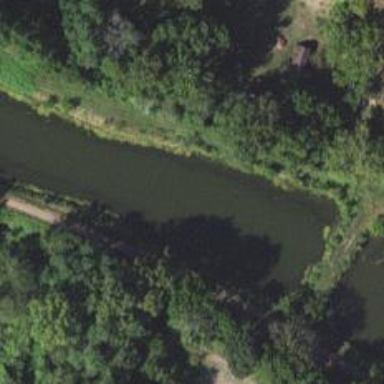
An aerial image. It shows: Canal.